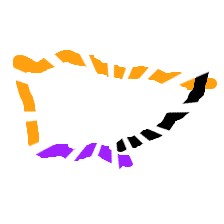
Shape: trapezoid